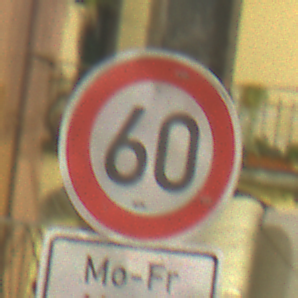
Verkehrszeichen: Geschwindigkeit60
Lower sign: ZeitangabenMitBeschraenkungAufWochentage2
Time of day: Night
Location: Outdoor (Urban)
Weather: PartlyCloudy
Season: NotSpecified
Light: Artificial